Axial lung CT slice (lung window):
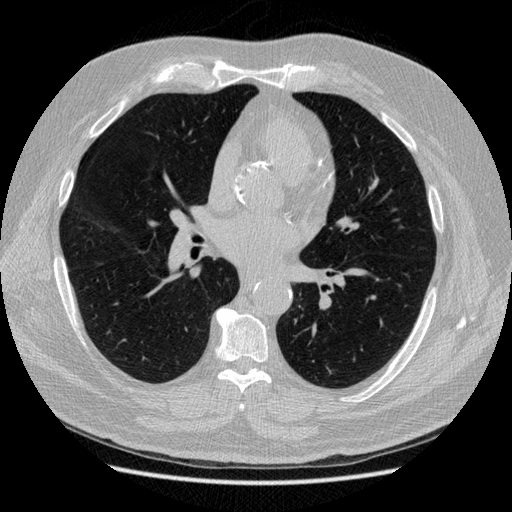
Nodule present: no